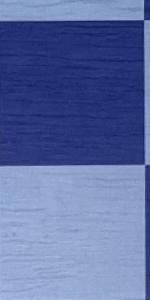
Label: Empty